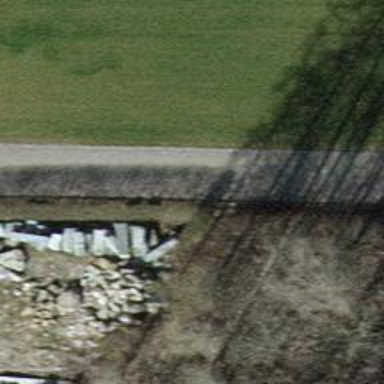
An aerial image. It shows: Gravel track with grade2 quality.